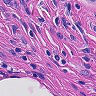
Metastatic tissue present: yes